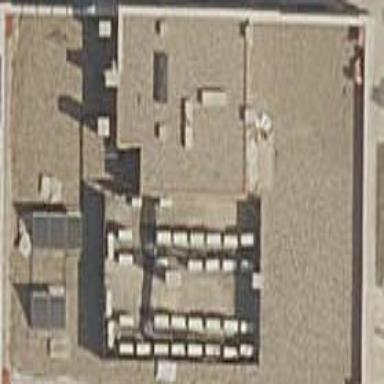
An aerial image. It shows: Office building.